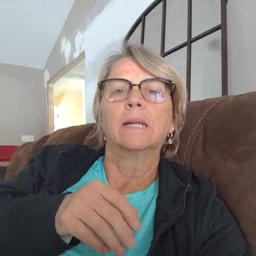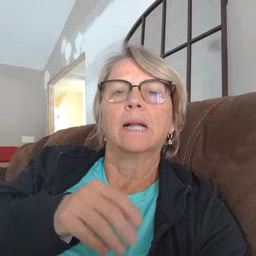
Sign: dad